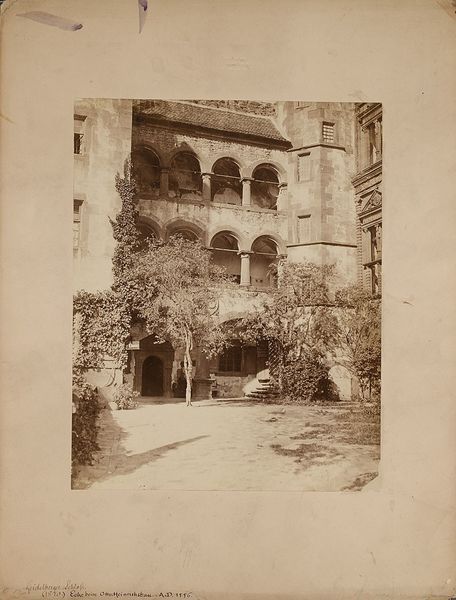
Titel: Heidelberger Schloss, Ecke beim Ottheinrichsbau
Künstler: Georg Maria Eckert
Standort: Hamburg
Institution: Museum für Kunst und Gewerbe Hamburg
Schlagwörter: schloss, fassade, foto, fotografie, photographie, burg, palast, photo, architekturfotografie, albumin, lichtbild, architekturphotographie, bildwerke, angewandte und bildende kunst, hessische systematik, schwarzweißpositivverfahren, silbersalzverfahren, schwarzweißfotografie, albuminpapier